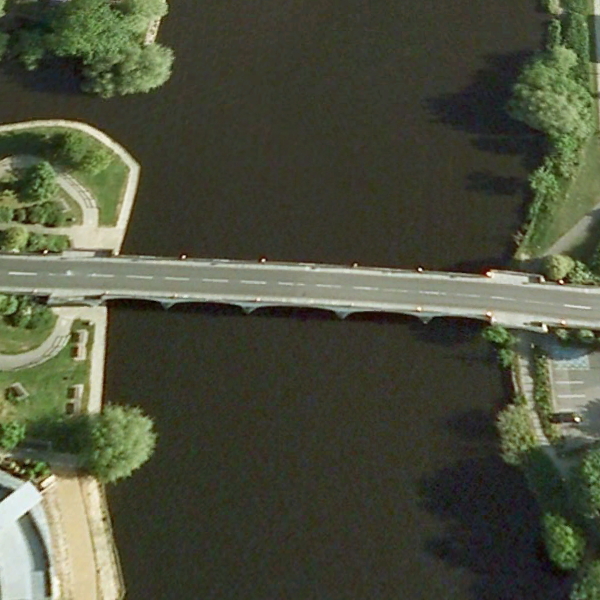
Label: Bridge